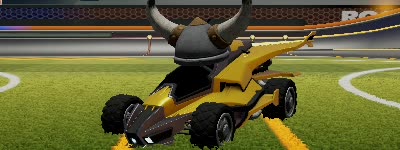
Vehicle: aftershock